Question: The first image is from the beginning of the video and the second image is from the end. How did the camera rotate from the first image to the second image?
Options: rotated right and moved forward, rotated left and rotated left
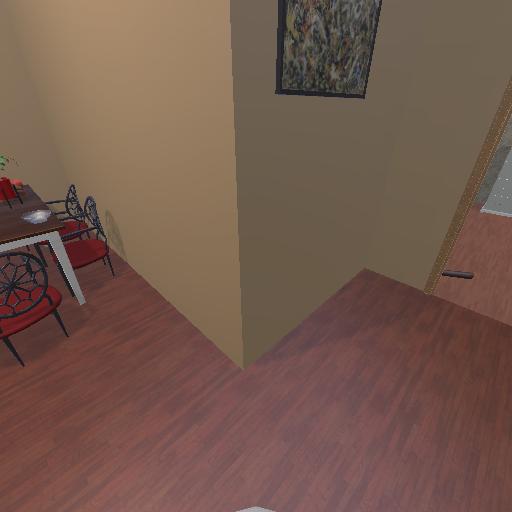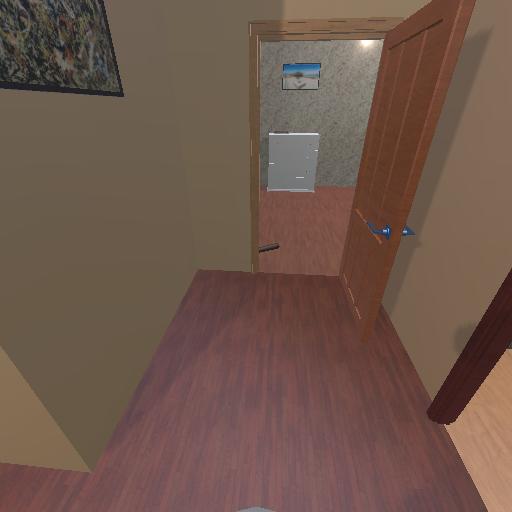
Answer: rotated right and moved forward